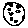
Label: moon